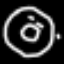
Label: donut